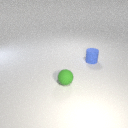
small blue rubber cylinder behind small green rubber sphere